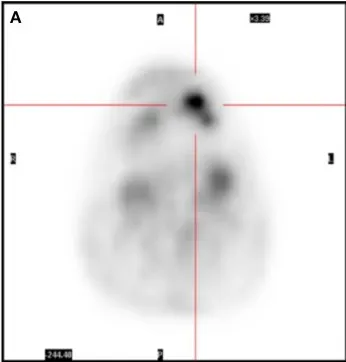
(A) PET scan showing an area with glucose uptake in the facial region.
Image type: radiology (pet)